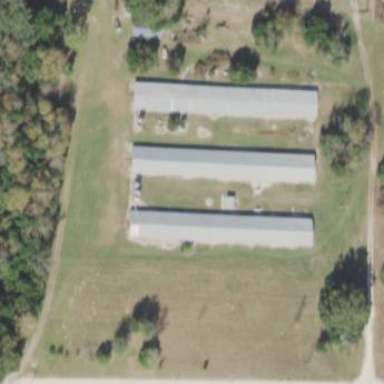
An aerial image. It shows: Poultry farmyard is depicted in the image.